Aerial crown-view tile of a tropical tree (Barro Colorado Island, Panama), acquired 20241112:
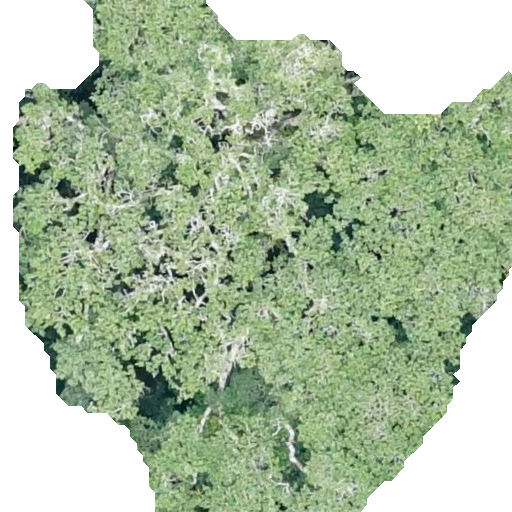
Species: Ficus insipida
GBIF accepted scientific name: Ficus insipida
Crown area: 315.367 m²